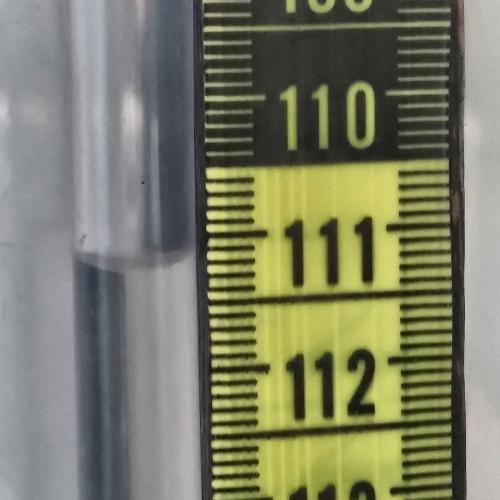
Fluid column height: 111.2 cm